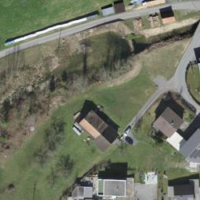
EUNIS habitat code: 55
Species observed at this site:
Tussilago farfara